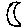
Label: moon